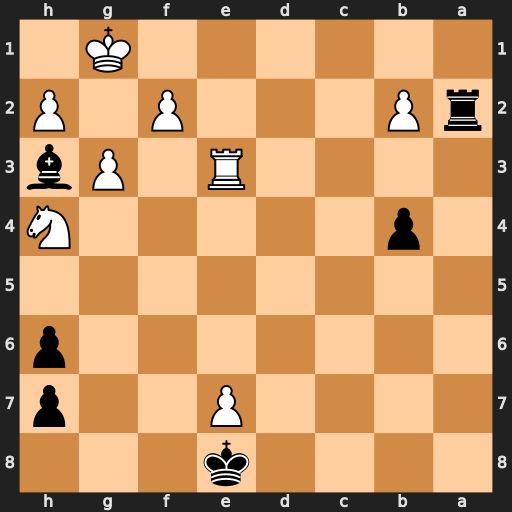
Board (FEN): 4k3/4P2p/7p/8/1p5N/4R1Pb/rP3P1P/6K1
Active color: b
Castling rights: -
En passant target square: -
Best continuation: Ra1+ Re1 Rxe1#